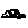
Label: car